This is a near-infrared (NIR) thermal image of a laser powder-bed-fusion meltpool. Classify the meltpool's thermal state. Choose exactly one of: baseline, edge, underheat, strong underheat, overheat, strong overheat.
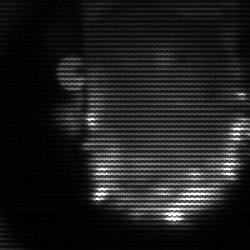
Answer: baseline